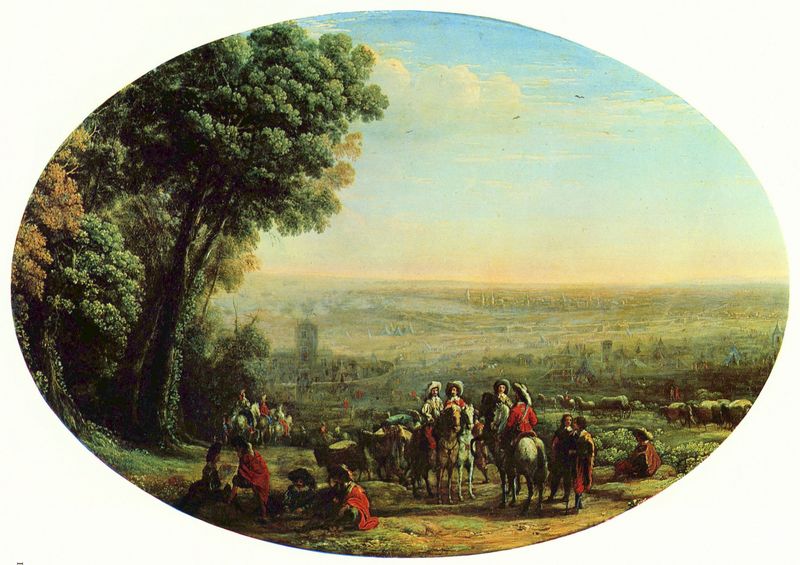
Titel: Belagerung von La Rochelle durch die Truppen Ludwigs XIII.
Künstler: Claude Lorrain
Standort: Paris
Institution: Musée du Louvre
Schlagwörter: baum, blau, feder, gemälde, gruppe, himmel, laub, mann, umhang, wasser, wolken, bäume, fluss, frauen, grün, landschaft, menschen, see, sitzen, stadt, frau, hell, hintergrund, hut, hüte, licht, männer, schwarz, vordergrund, weiss, blick, gebäude, rot, schloss, tier, tiere, weg, wolke, gesellschaft, leute, federn, ebene, feld, felder, horizont, häuser, stamm, vögel, kirche, pfad, wege, land, gewand, sitzend, wald, bauern, esel, oval, pferd, pferde, reiter, rund, turm, federhut, reiten, vedute, dorf, mauer, herde, kuh, pause, rast, kutsche, wagen, krieg, schlacht, soldaten, baumkrone, burg, türme, festung, uniformen, napoleon, ritter, jagd, schimmel, biedermeier, efeu, jäger, lac, wanderer, mittelalter, rouge, umhänge, schafe, nature, rasten, cheval, chevaux, eau, zelt, zelte, lager, lagern, fürsten, lorrain, belagerung, hommes, landsknechte, soldat, claude lorrain, tondo, personnage, abre, 30 jähriger krieg, abres, reste, lav, personnnes